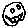
Label: smiley face